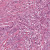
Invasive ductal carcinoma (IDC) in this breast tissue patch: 1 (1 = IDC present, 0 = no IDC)